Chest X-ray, PA view. Patient: 46 years old, sex M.
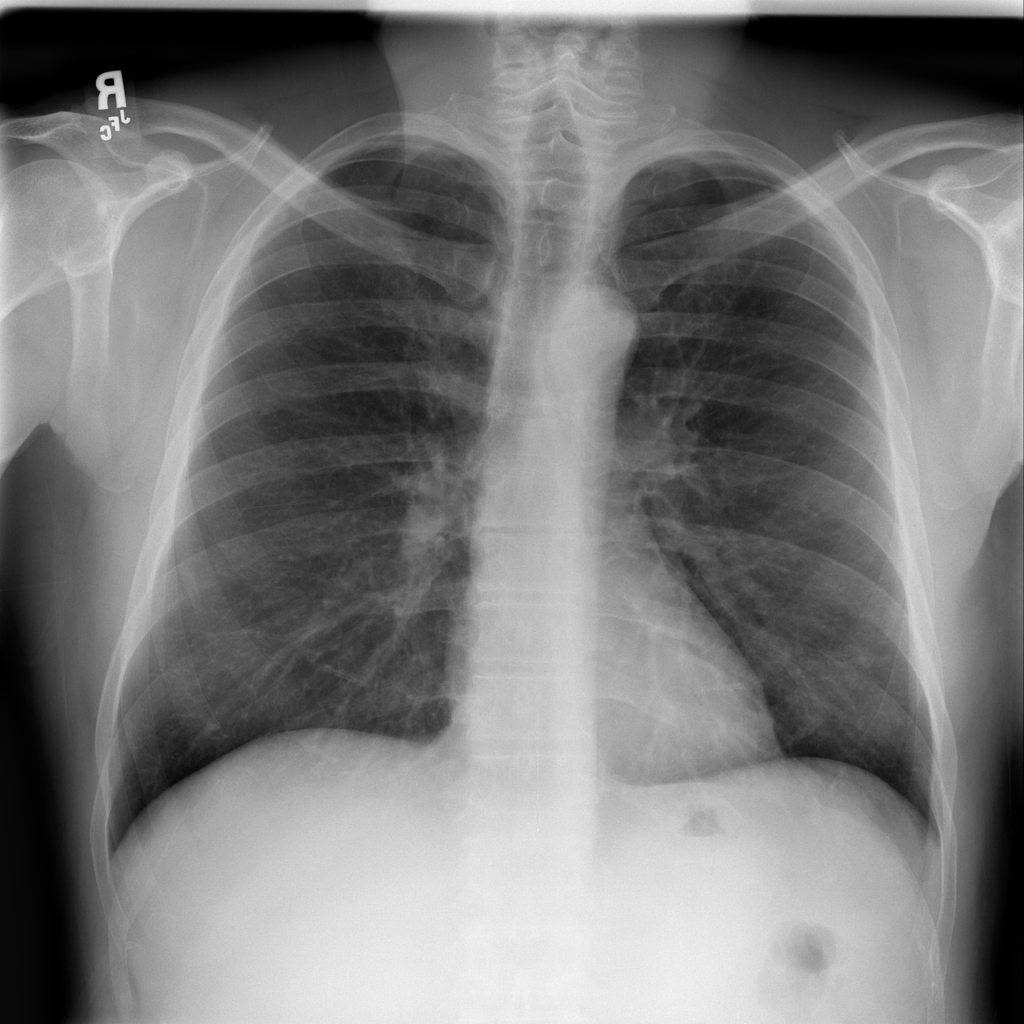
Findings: No Finding